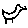
Label: bird